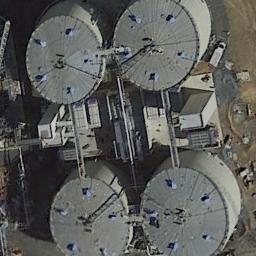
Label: storage_tank